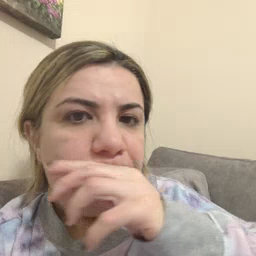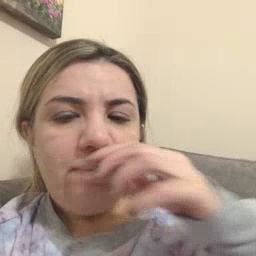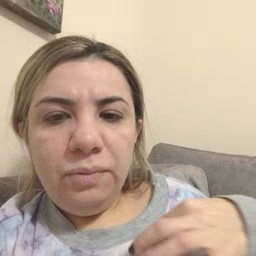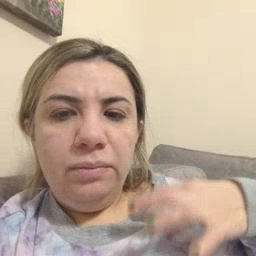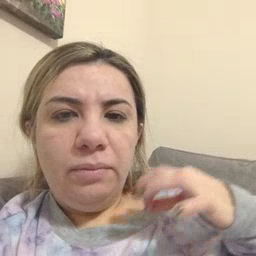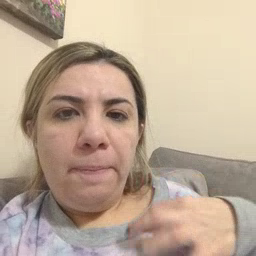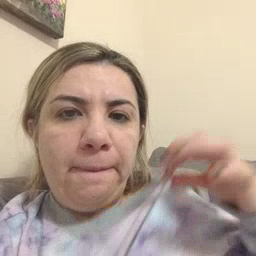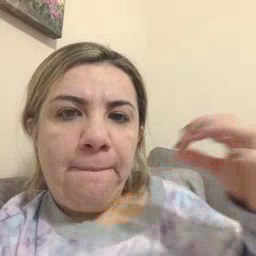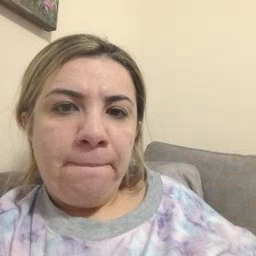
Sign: shirt